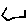
Label: hexagon